Question: I am working on an Ebay style listing where auctions are listed vertically and in an effort to save space, I would like to show minimal information that can be expanded to include more details. The JQuery UI Accordion example is perfect and is very smooth, but I don't think I can divide the "header" up into sub-sections properly.
I have found other examples but they all make use of Tables rather than divs and they sliding animations seem choppy.
The <URL> script is perfect with just the exception of being unable to divide up the header. As Table examples are not smooth, what would be the best way to do this?
Here is an example image I found on another post...

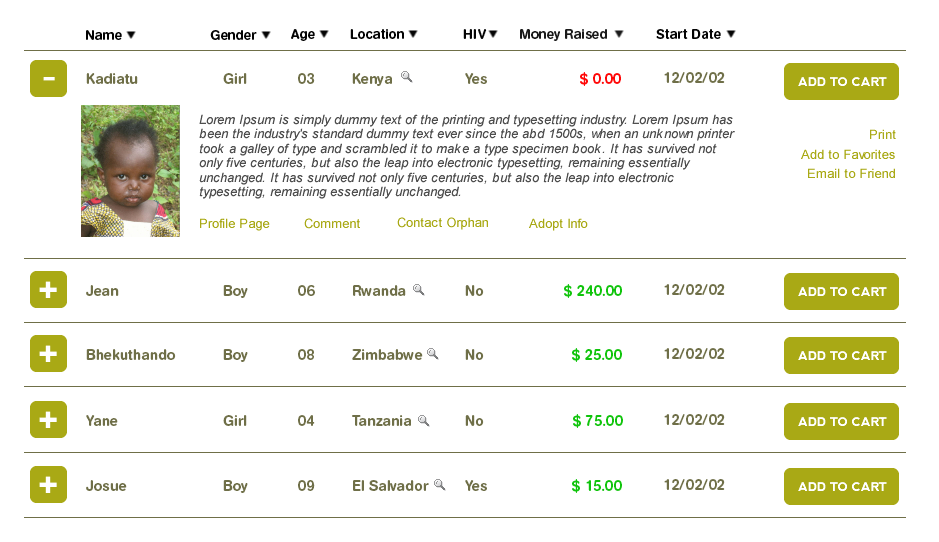
Answer: This has nothing to do with Accordion. You need to put your markup the way you like it into Accordion's header tag. I would advise to use '<ul>' with some CSS similar to <URL>